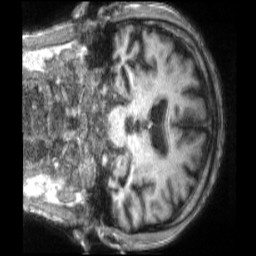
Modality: T1w
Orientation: coronal
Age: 66
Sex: male